Question: I have a csv with 400 000 rows. For each row I take all the previous rows, I filter them based on multiple conditions based on the current row and create some statistics. In total it takes too much time, so I am trying to find a way to speed it up. So I am in between the things below:
1. a sqlite3 database
2. using pandas
3. using itetools.ifilter with the csv file
The following is the actual code I have, using the for loop as mentioned here:
'''
# -*- coding: utf-8 -*-
import csv
import numpy as np
import time
import itertools
# Functions
def get_shmeio_stats(data, reference_list):
shmeio_stats = '-'
if data:
tally = (data.count(i) for i in reference_list)
shmeio_stats = '-'.join(map(str, tally))
else:
shmeio_stats ='-'
if shmeio_stats == '0-0-0':
shmeio_stats ='-'
return shmeio_stats
bet365_data_stats = []
shmeia_list = ['1', 'x', '2']
with open('BET365.csv', 'rb') as f:
bet365_data = csv.reader(f)
bet365_matches = list(bet365_data)[1:]
start = time.time()
for index, each_match in enumerate(bet365_matches):
print index,
start_each = time.time()
id = index
# print index
protathlima, xronia, match_date, home, odd_1, odd_x, odd_2, away, score, score_1, score_2, simeio, favori, under_over = each_match
previous_matches = bet365_matches[:index]
home_1, home_x, home_2 = [], [], [] # home_1, home_x, home_2
away_1, away_x, away_2 = [], [], [] # away_1, away_x, away_2
home_all_yrs_protathlima, away_all_yrs_protathlima = [], [] # home_all_yrs_protathlima, away_all_yrs_protathlima
home_forma_last_6_home, away_forma_last_6_away = [], [] # home_forma_last_6_home, away_forma_last_6_away
home_forma_last_6_home_away, away_forma_last_6_home_away = [], [] # home_forma_last_6_home_away, away_forma_last_6_home_away
akrivis_protathlima, akrivis_genika = [], [] # akrivis_protathlima, akrivis_genika
mesos_oros_goal_home_last_6_home, mesos_oros_goal_away_last_6_away = [], [] # mesos_oros_goal_home_last_6_home, mesos_oros_goal_away_last_6_away
for each_item in previous_matches:
if each_item[3] == home:
# home_1, home_x, home_2
if each_item[4] == odd_1:
home_1.append(each_item[11])
if each_item[5] == odd_x:
home_x.append(each_item[11])
if each_item[6] == odd_2:
home_2.append(each_item[11])
# home_all_yrs_protathlima
if each_item[0] == protathlima:
home_all_yrs_protathlima.append(each_item[11])
# home_forma_last_6_home
if each_item[1] == xronia:
home_forma_last_6_home.append(each_item[11])
home_forma_last_6_home_away.append(each_item[11])
mesos_oros_goal_home_last_6_home.append(float(each_item[9]))
if each_item[7] == home:
if each_item[0] == protathlima:
# home_forma_last_6_home_away
if each_item[1] == xronia:
home_forma_last_6_home_away.append(each_item[11])
if each_item[3] == away:
if each_item[0] == protathlima:
# away_forma_last_6_away
if each_item[1] == xronia:
away_forma_last_6_home_away.append(each_item[11])
if each_item[7] == away:
# away_1, away_x, away_2
if each_item[4] == odd_1:
away_1.append(each_item[11])
if each_item[5] == odd_x:
away_x.append(each_item[11])
if each_item[6] == odd_2:
away_2.append(each_item[11])
# away_all_yrs_protathlima
if each_item[0] == protathlima:
away_all_yrs_protathlima.append(each_item[11])
# away_forma_last_6_away
if each_item[1] == xronia:
away_forma_last_6_away.append(each_item[11])
away_forma_last_6_home_away.append(each_item[11])
mesos_oros_goal_away_last_6_away.append(float(each_item[10]))
# akrivis_protathlima, akrivis_genika
if each_item[4] == odd_1 and each_item[5] == odd_x and each_item[6] == odd_2:
akrivis_genika.append(each_item[11])
if each_item[0] == protathlima:
akrivis_protathlima.append(each_item[11])
stop_filter = time.time() - start_each
print round(stop_filter, 6),
# Calculate statistics
# home_1, home_x, home_2
home_1 = get_shmeio_stats(home_1, shmeia_list)
home_x = get_shmeio_stats(home_x, shmeia_list)
home_2 = get_shmeio_stats(home_2, shmeia_list)
# away_1, away_x, away_2
away_1 = get_shmeio_stats(away_1, shmeia_list)
away_x = get_shmeio_stats(away_x, shmeia_list)
away_2 = get_shmeio_stats(away_2, shmeia_list)
# home_all_yrs_protathlima, away_all_yrs_protathlima
home_all_yrs_protathlima = get_shmeio_stats(home_all_yrs_protathlima, shmeia_list)
away_all_yrs_protathlima = get_shmeio_stats(away_all_yrs_protathlima, shmeia_list)
# home_forma_last_6_home, away_forma_last_6_away
home_forma_last_6_home = get_shmeio_stats(home_forma_last_6_home[-6:], shmeia_list)
away_forma_last_6_away = get_shmeio_stats(away_forma_last_6_away[-6:], shmeia_list)
# home_forma_last_6_home_away, away_forma_last_6_home_away
home_forma_last_6_home_away = get_shmeio_stats(home_forma_last_6_home_away[-6:], shmeia_list)
away_forma_last_6_home_away = get_shmeio_stats(away_forma_last_6_home_away[-6:], shmeia_list)
# akrivis_protathlima, akrivis_genika
akrivis_protathlima = get_shmeio_stats(akrivis_protathlima, shmeia_list)
akrivis_genika = get_shmeio_stats(akrivis_genika, shmeia_list)
# mesos_oros_goal_home_last_6_home, mesos_oros_goal_away_last_6_away
try:
if mesos_oros_goal_home_last_6_home:
mesos_oros_goal_home_last_6_home = round(np.average(mesos_oros_goal_home_last_6_home[-6:]), 2)
else:
mesos_oros_goal_home_last_6_home = '-'
except:
mesos_oros_goal_home_last_6_home = '-'
try:
if mesos_oros_goal_away_last_6_away:
mesos_oros_goal_away_last_6_away = round(np.average(mesos_oros_goal_away_last_6_away[-6:]), 2)
else:
mesos_oros_goal_away_last_6_away = '-'
except:
mesos_oros_goal_away_last_6_away = '-'
stop_function = time.time() - start_each
print round(stop_function, 6),
match_stats = [id, protathlima, xronia, match_date, home, odd_1, odd_x,
odd_2, away, score, score_1, score_2, simeio,
favori, under_over, home_1, home_x, home_2, away_1,
away_x, away_2, home_all_yrs_protathlima,
away_all_yrs_protathlima, home_forma_last_6_home,
away_forma_last_6_away, home_forma_last_6_home_away,
away_forma_last_6_home_away, akrivis_protathlima,
akrivis_genika, mesos_oros_goal_home_last_6_home,
mesos_oros_goal_away_last_6_away]
bet365_data_stats.append(match_stats)
stop_each = time.time() - start_each
print round(stop_each, 6)
stop = time.time() - start
print 'Completed in:', stop
with open('BET365_stats_loop.csv', 'wb') as f:
bet365_stats = csv.writer(f)
bet365_stats.writerows(bet365_data_stats)
'''
This is a part of my csv:

I have run it up to 180 000 rows, and each row took the maximum 0.3s.
Do you think that because of the amount of the data no matter what I choose the whole process will take too long ?
At end I used a dictionary adding new keys when needed and updating them accordingly. It got really fast that way.
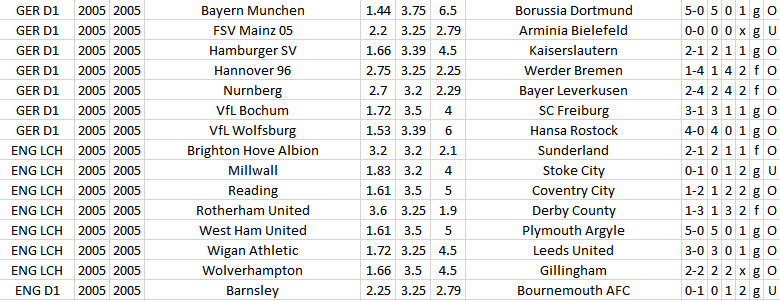
Answer: You're taking a huge hit because for every single iteration of your list up to index K, you're then iterating over the list up to index K-1 ('previous_matches') using 'ifilter'. This is incredibly inefficient. You should just iterate over 'previous_matches' once, and build all your lists ('home_1', 'home_x', etc.) up as you iterate over it that single time.
So it should look like this:
'''
for index, each_match in enumerate(bet365_matches):
id = index
protathlima, xronia, match_date, home, odd_1, odd_x, odd_2, away, score, score_1, score_2, simeio, favori, under_over = each_match
previous_matches = bet365_matches[:index]
home_1 = []
home_x = []
home_2 = []
# And the rest below
for item in previous_matches:
# home
if item[3] == home:
if item[4] == odd_1:
home_1.append(item)
if item[5] == odd_x:
home_x = append(item)
if item[6] == odd_2:
home_2 = append(item)
# Same pattern for everything else
home_x = get_shmeio_stats(home_x, shmeia_list)
home_1 = get_shmeio_stats(home_1, shmeia_list)
home_2 = get_shmeio_stats(home_2, shmeia_list)
# And the rest
'''